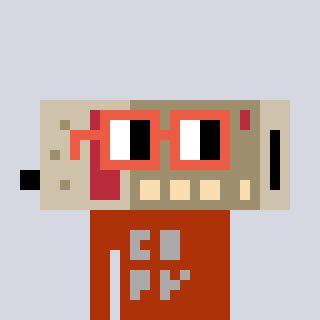
a pixel art character with square orange glasses, a cordless phone-shaped head and a hotbrown-colored body on a cool background